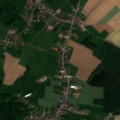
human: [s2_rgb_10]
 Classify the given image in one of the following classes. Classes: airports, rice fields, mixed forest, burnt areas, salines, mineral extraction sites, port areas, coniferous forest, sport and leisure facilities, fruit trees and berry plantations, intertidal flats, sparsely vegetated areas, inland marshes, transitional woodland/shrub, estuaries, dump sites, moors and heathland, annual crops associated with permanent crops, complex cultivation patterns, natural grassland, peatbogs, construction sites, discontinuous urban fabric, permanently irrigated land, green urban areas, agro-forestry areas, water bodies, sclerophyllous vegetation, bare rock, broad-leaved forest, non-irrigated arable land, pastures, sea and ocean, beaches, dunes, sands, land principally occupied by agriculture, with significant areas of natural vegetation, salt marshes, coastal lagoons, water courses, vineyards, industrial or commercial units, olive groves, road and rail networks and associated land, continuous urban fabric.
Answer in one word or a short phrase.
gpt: discontinuous urban fabric, non-irrigated arable land, pastures, complex cultivation patterns, broad-leaved forest